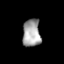
Tissue: prostate
Cell type: T cells
Senescence score: 0.3571
Nuclear area (px): 482
Mean DAPI intensity: 163.602